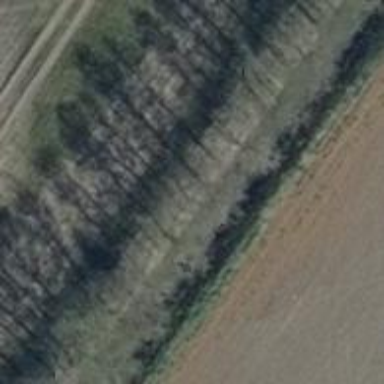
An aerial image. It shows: Row of deciduous broadleaved trees.